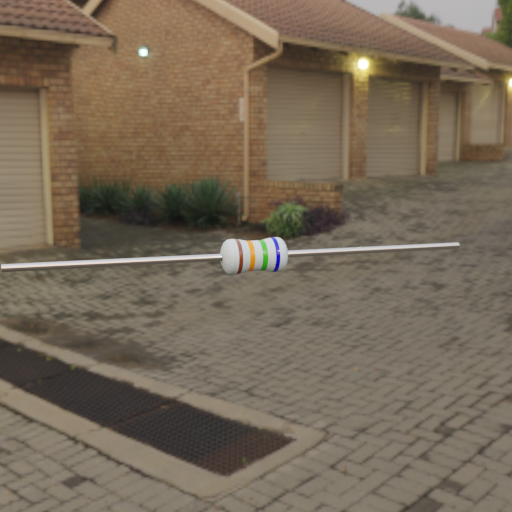
Resistor colour bands (in order): brown, orange, green, blue